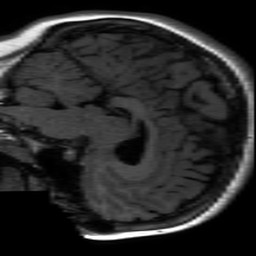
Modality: inplaneT1
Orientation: sagittal
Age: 19
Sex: female
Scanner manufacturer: ge
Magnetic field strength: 3 T
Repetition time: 2.326 s
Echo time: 0.02412 s